Aerial crown-view tile of a tropical tree (Barro Colorado Island, Panama), acquired 20250217:
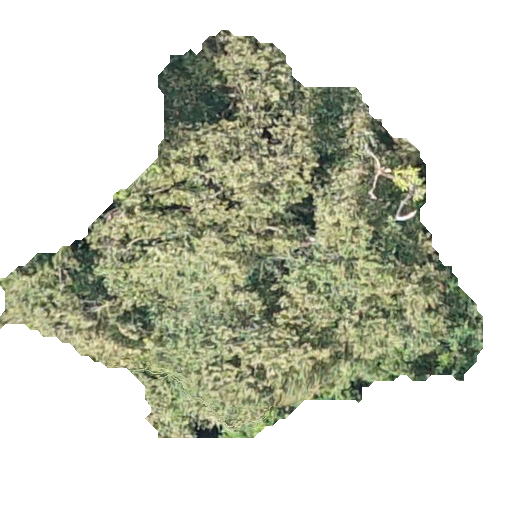
Species: Luehea seemannii
GBIF accepted scientific name: Luehea seemannii
Crown area: 167.024 m²